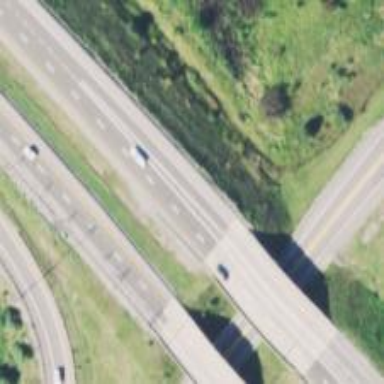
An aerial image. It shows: Motorway bridge.